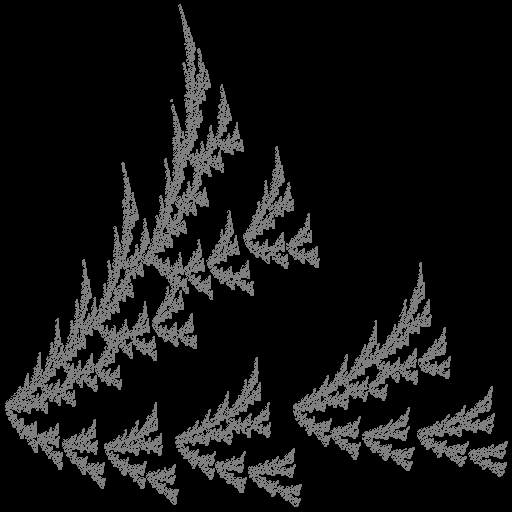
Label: watersprite